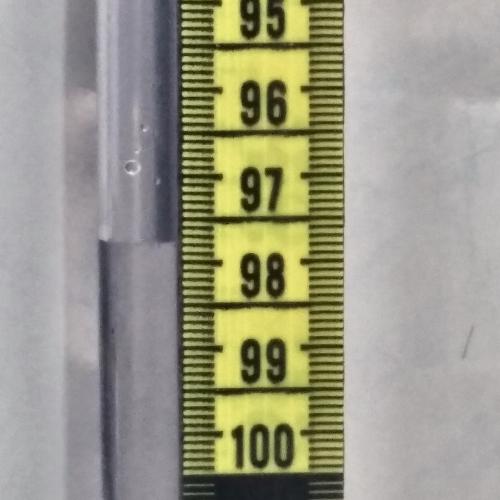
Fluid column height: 97.8 cm